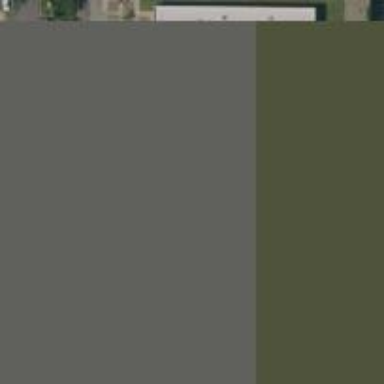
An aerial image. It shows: Warehouse building.